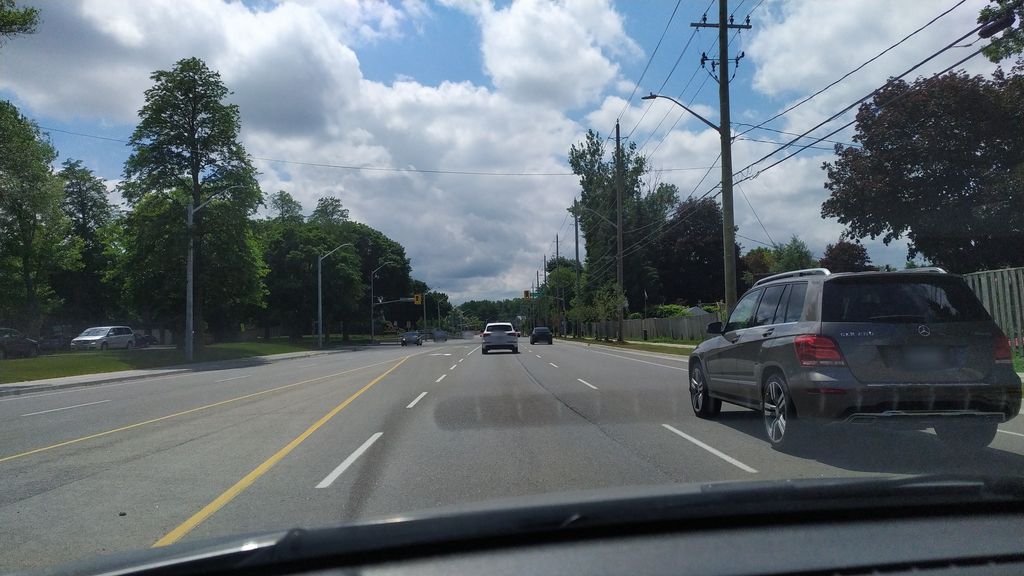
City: kitchener-waterloo